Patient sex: F
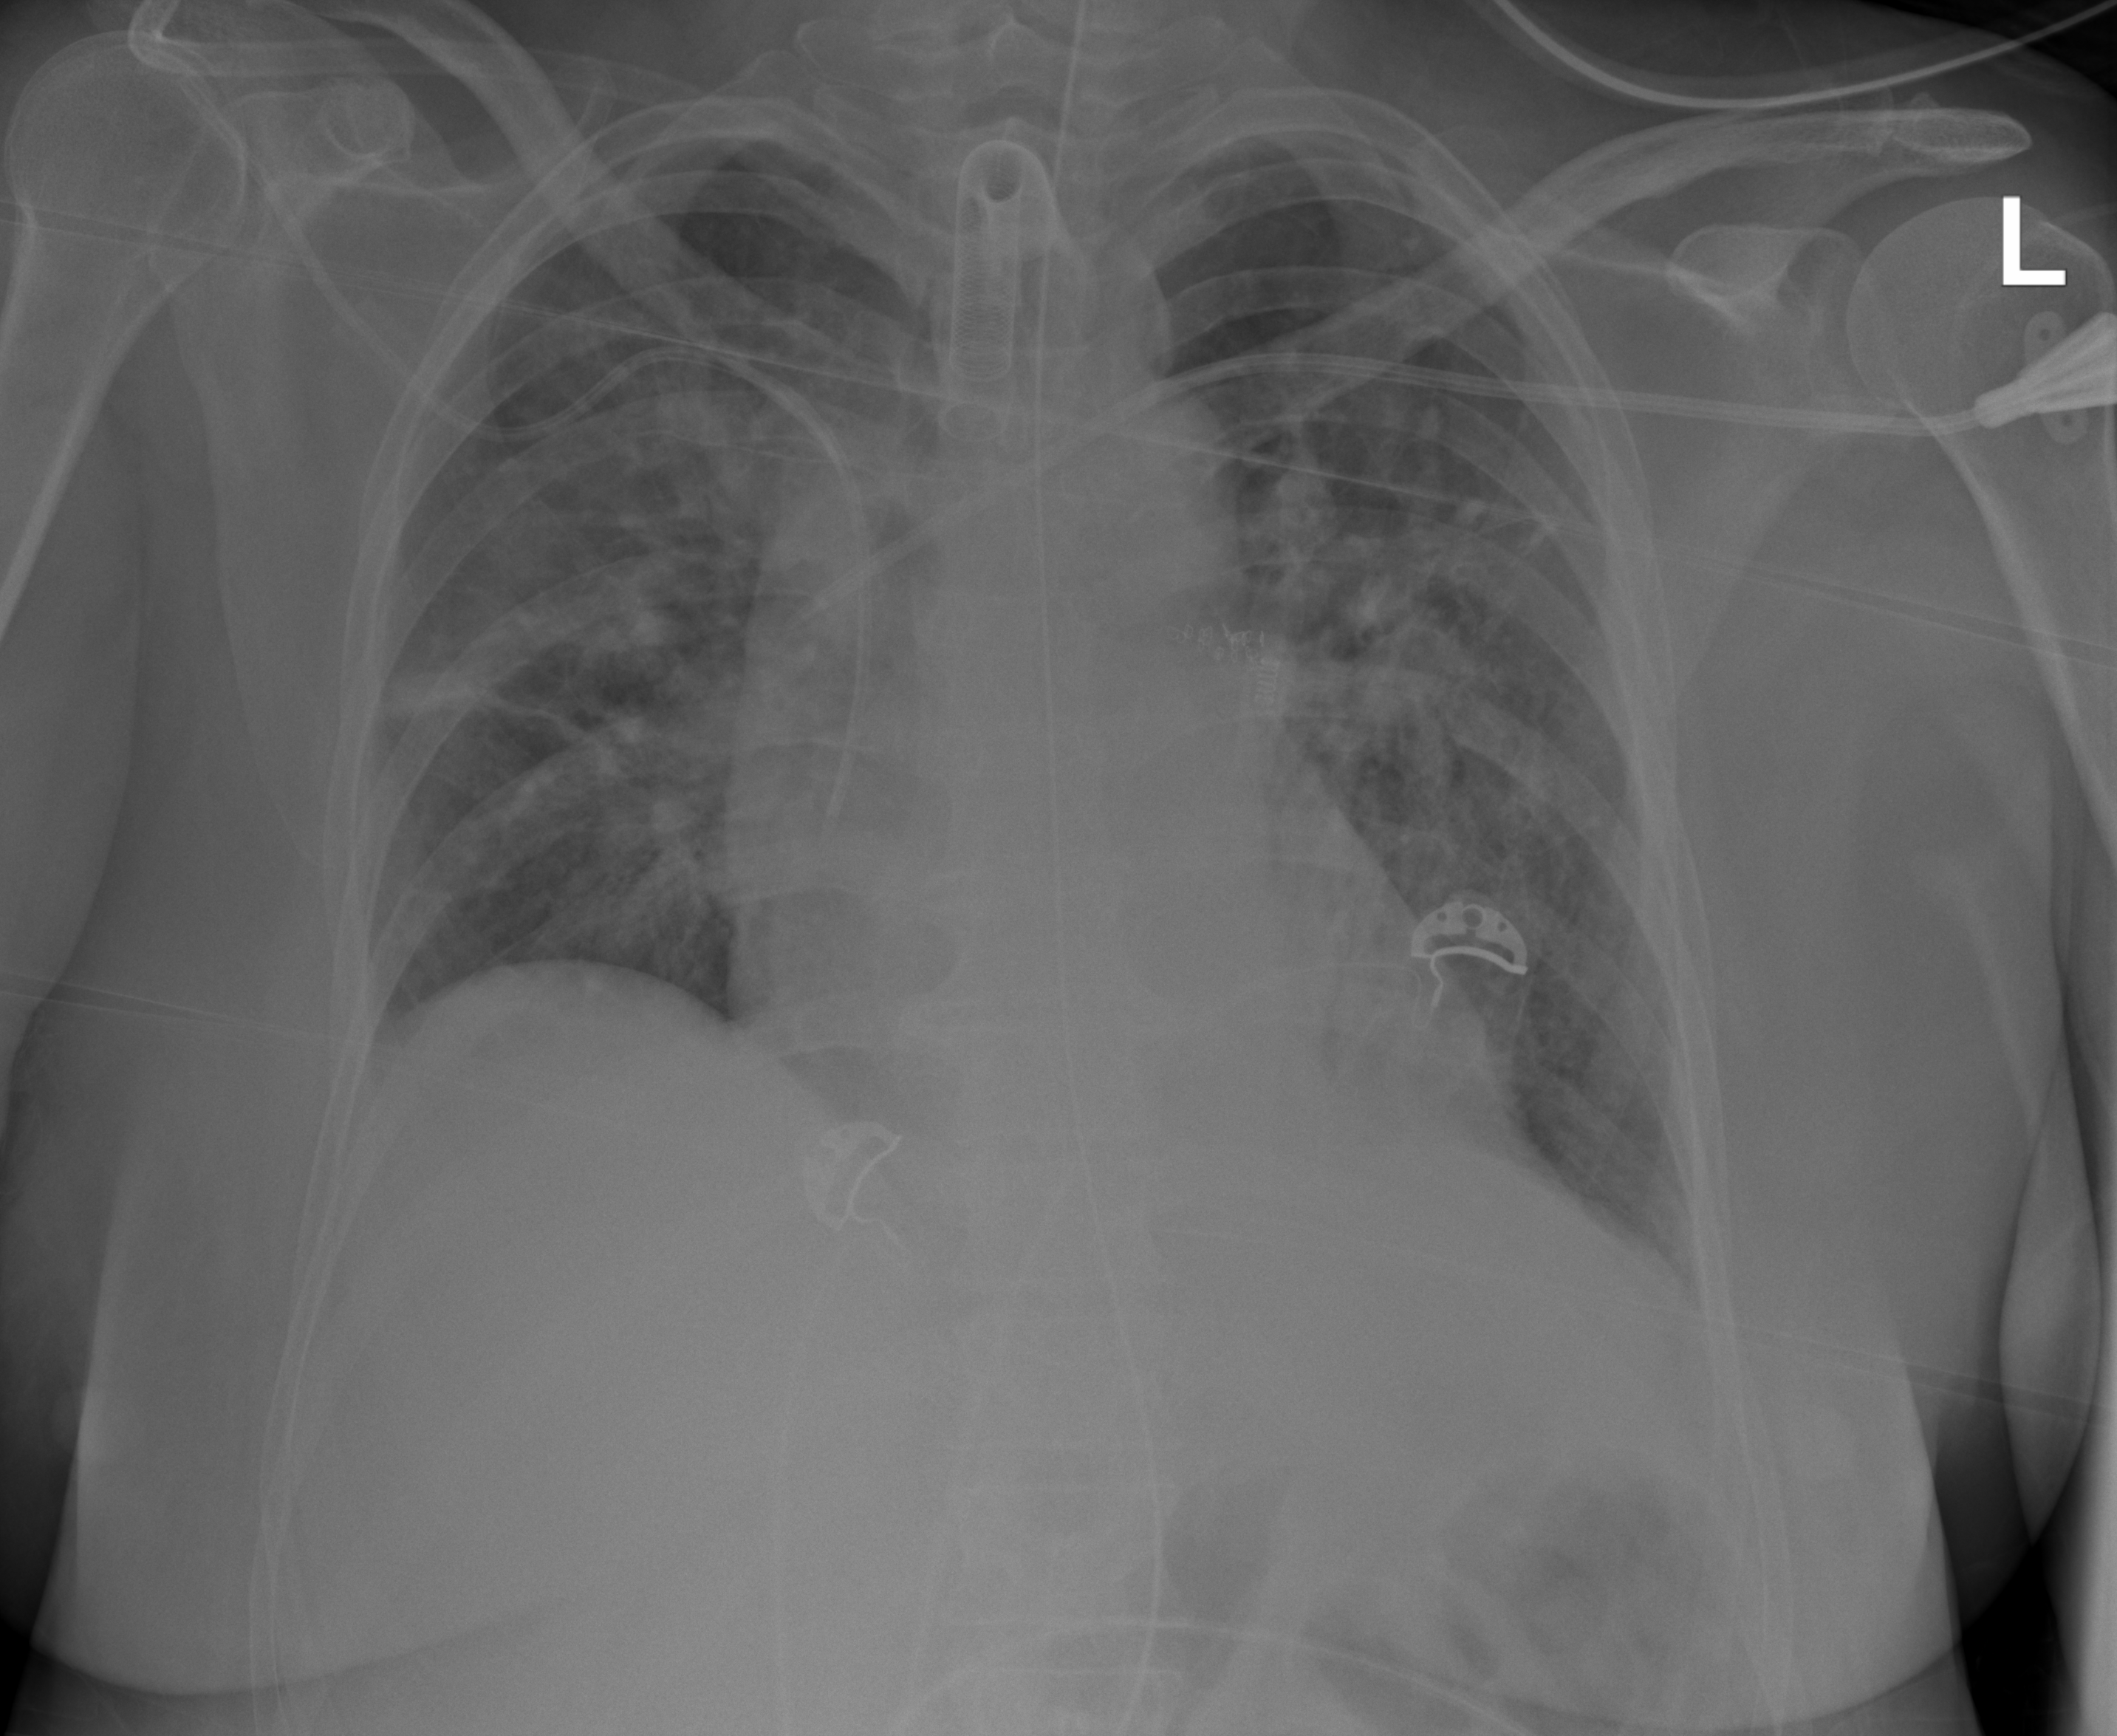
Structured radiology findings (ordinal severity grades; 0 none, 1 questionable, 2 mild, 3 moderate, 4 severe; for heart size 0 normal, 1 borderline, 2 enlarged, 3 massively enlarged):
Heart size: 0
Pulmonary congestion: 2
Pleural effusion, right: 0
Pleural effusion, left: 0
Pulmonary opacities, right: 3
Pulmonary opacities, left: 3
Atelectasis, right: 2
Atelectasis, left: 2